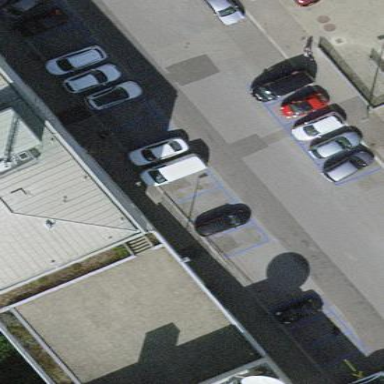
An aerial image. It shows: Street-side parking area.